Field crop: maize
Growth stage: 2
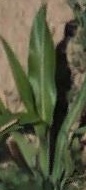
Species: maize